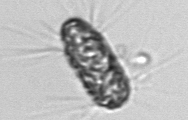
Label: Corethron_hystrix